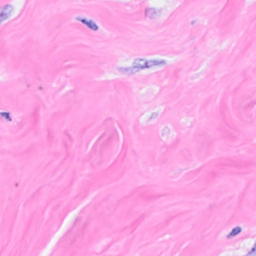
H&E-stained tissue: Breast